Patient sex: M
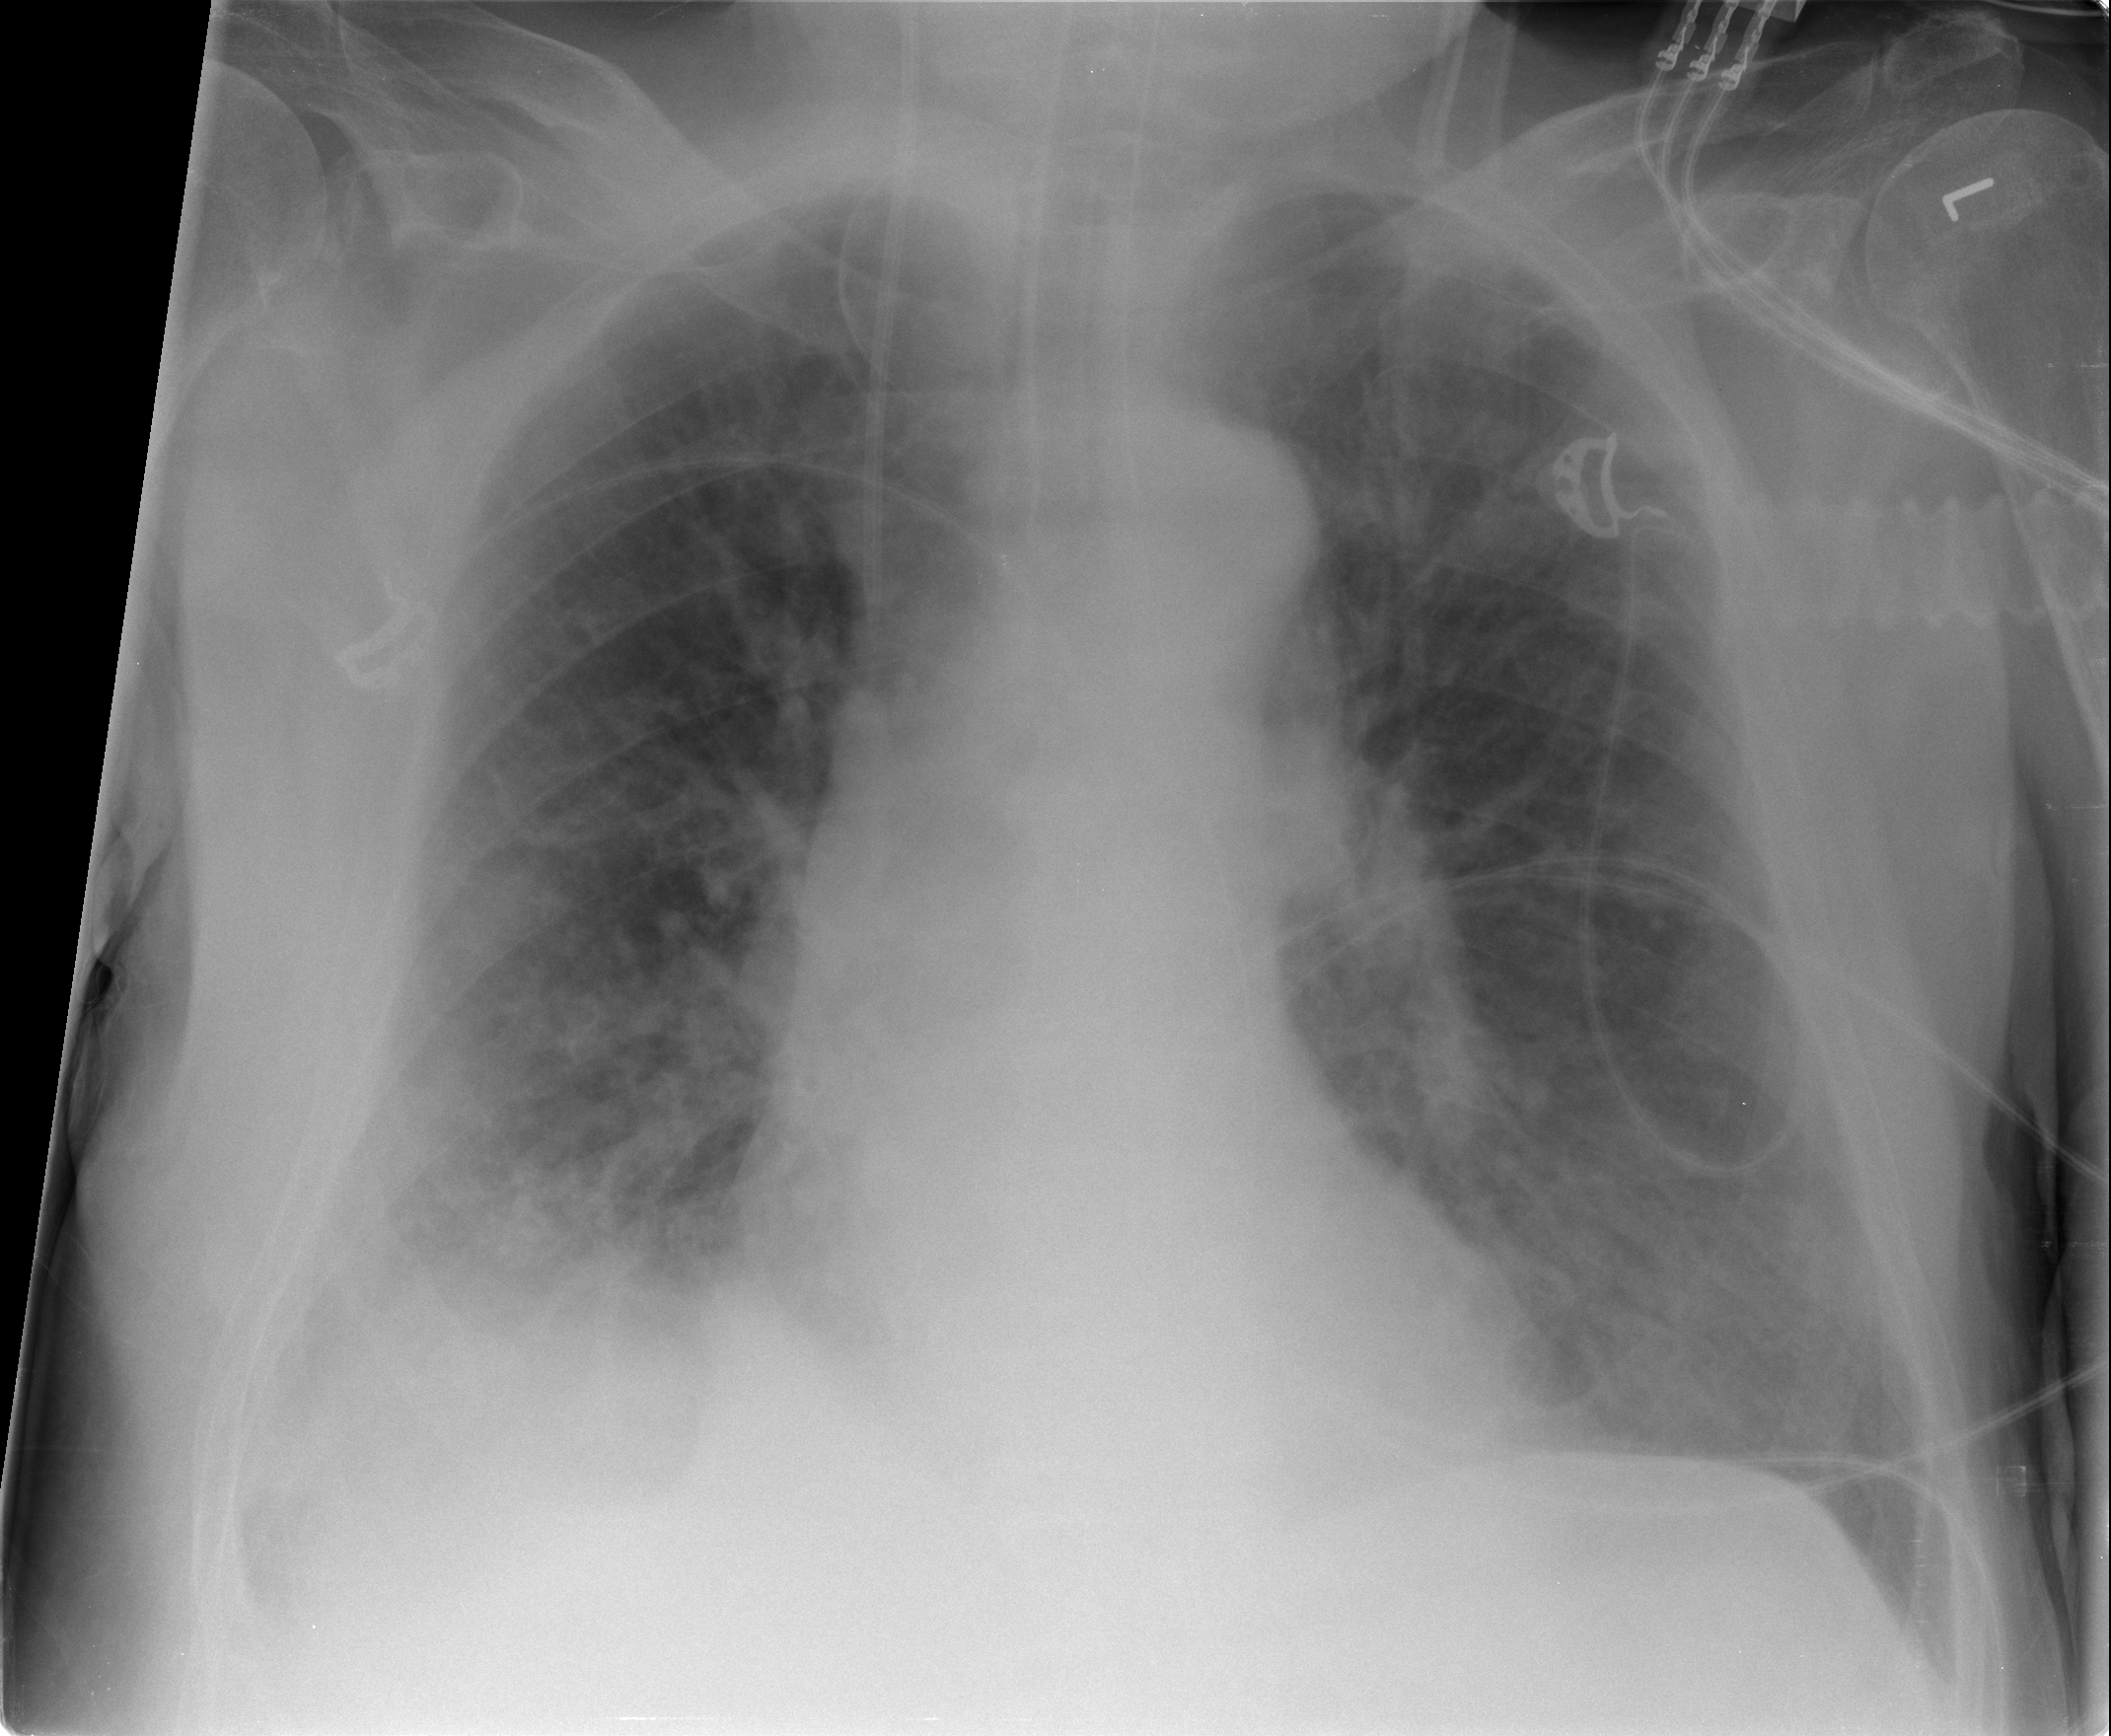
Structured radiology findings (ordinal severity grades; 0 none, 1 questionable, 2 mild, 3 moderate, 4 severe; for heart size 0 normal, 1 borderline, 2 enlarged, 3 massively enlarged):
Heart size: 0
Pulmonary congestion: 2
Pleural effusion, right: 2
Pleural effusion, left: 0
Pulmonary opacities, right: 1
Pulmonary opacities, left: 0
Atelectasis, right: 2
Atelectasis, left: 0